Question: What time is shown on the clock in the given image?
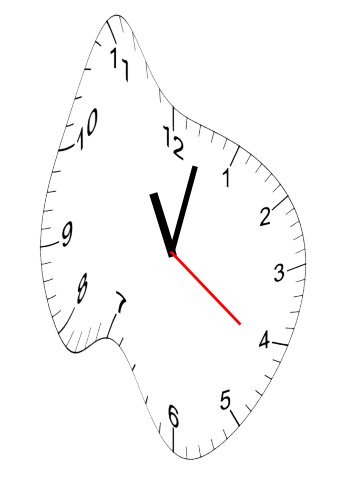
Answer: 11:02:21